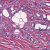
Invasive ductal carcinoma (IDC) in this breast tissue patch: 1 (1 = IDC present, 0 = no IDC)